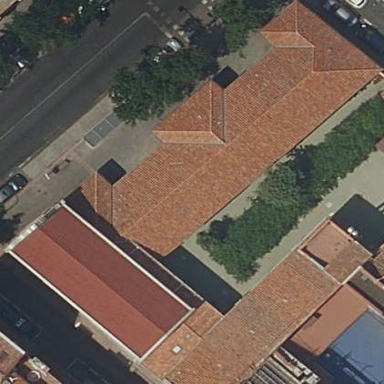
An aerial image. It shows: Beautiful church building.